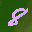
Label: 8